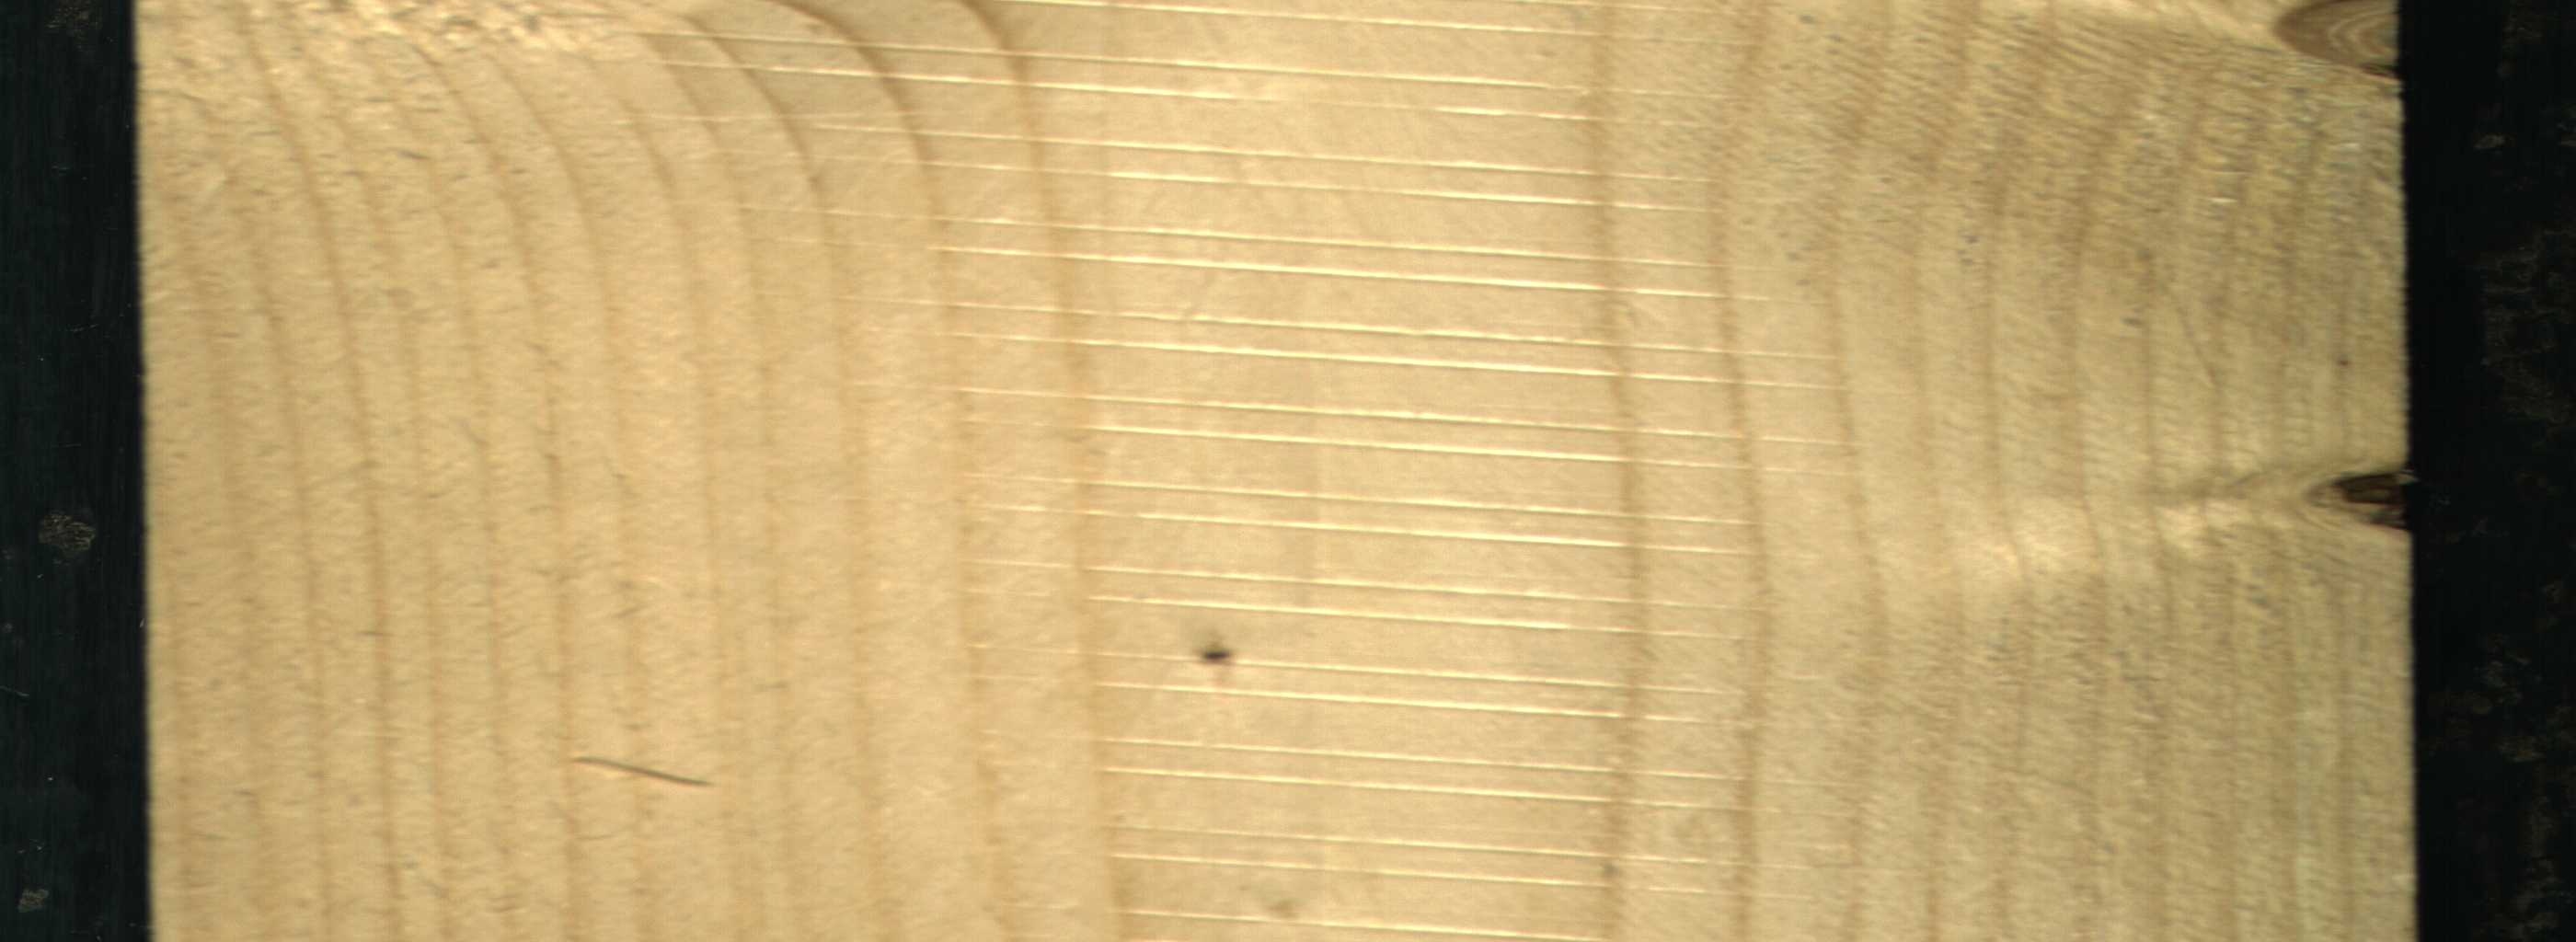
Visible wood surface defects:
Knot_missing
Live_Knot